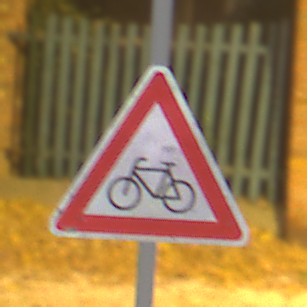
Verkehrszeichen: RadverkehrRechts
Umgebung: Outdoor, Urban
Tageszeit: Night
Wetter: Clear
Licht: Artificial
Jahreszeit: NotSpecified
Kontrast: HighContrast